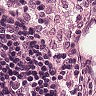
Metastatic tissue present: no